Interaction volume radius: 5 \u00c5
Interaction volume height: 35 \u00c5
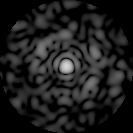
Disorder parameter: 0.8137